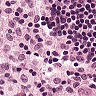
Metastatic tissue present: no